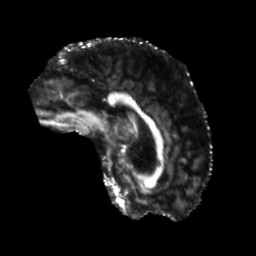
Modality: FA
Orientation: sagittal
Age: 78
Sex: male
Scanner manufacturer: siemens
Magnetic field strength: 3 T
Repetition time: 5.25 s
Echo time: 0.08 s